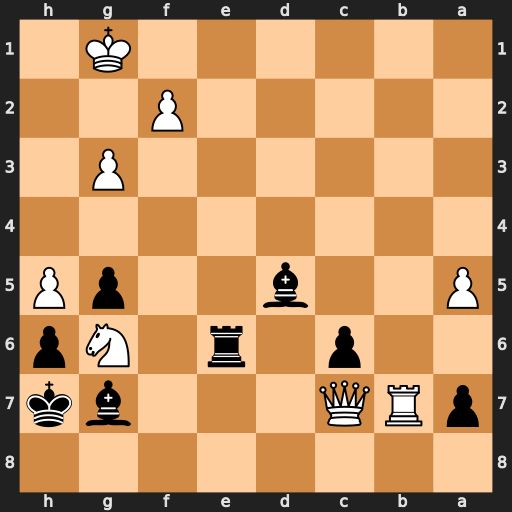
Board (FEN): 8/pRQ3bk/2p1r1Np/P2b2pP/8/6P1/5P2/6K1
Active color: b
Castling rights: -
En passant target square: -
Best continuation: Re1+ Kh2 Rh1#